Current action and preconditions to check: path_clear

Your task: For each precondition in the list above, predict whether it will hold at this action.

Consider the current scene as observed from the mobile robot's camera, and analyze the predicted future states of all dynamic agents (e.g., people, animals, vehicles, or any moving entities) within the NEXT SECOND.

IMPORTANT: Only answer "very likely" if you are absolutely certain—based on strong, clear evidence—that a dynamic agent will violate the precondition in the predicted future state. Do NOT answer "very likely" for unlikely, ambiguous, or low-probability risks.

Ask yourself for each precondition: Is there a high probability, with clear and convincing evidence, that the predicted future states of any dynamic agent will interfere with the predicted future state of the currently executing action within the NEXT SECOND, causing that precondition to fail?

Assess the risk level based on these predictions. Use "likely" or "very likely" if motions create a clear risk of interference.

Use "neutral" or "improbable" if agents are nearby but their predicted paths are clearly diverging or non-conflicting.

Failure Risk Categories: "very improbable", "improbable", "neutral", "likely", "very likely"

Answer Format: Output ONLY the probability_of_failure value from these categories: "very improbable", "improbable", "neutral", "likely", "very likely"

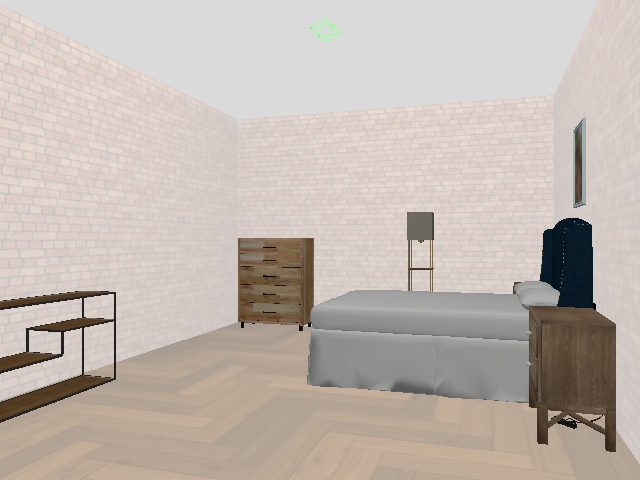

Answer: very improbable